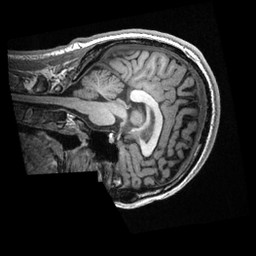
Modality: T1w
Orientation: sagittal
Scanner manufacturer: ge
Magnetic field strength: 3 T
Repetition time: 0.007692 s
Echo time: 0.002936 s